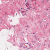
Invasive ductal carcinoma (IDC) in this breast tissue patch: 0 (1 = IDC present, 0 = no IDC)